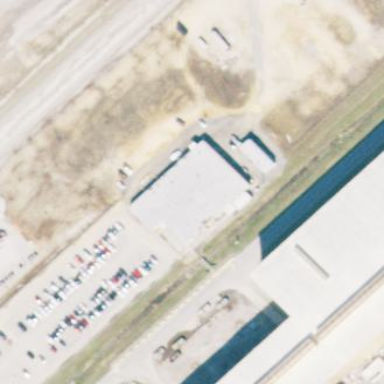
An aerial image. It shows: Industrial building.